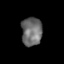
Tissue: skin
Cell type: Epithelial cells
Senescence score: 0.2643
Nuclear area (px): 578
Mean DAPI intensity: 109.012